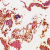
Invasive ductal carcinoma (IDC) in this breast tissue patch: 0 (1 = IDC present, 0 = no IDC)